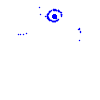
Particle: kaon